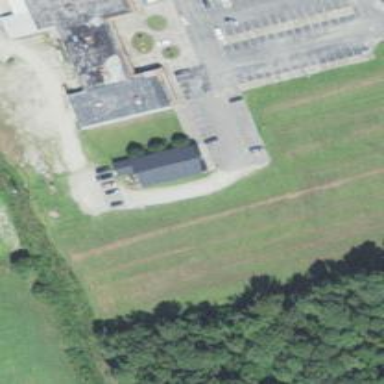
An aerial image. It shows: Healthcare clinic is depicted in the image.